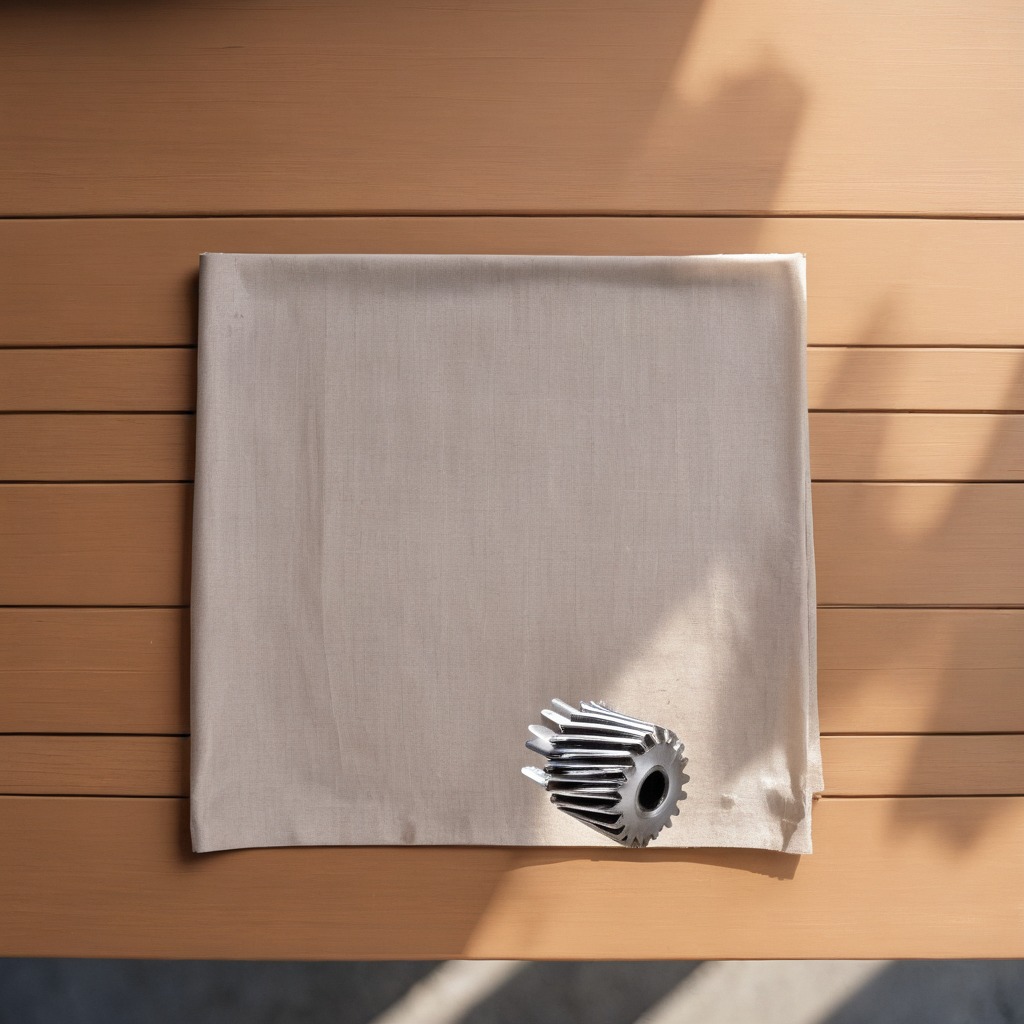
A steel gear with teeth is lying on the wooden table.